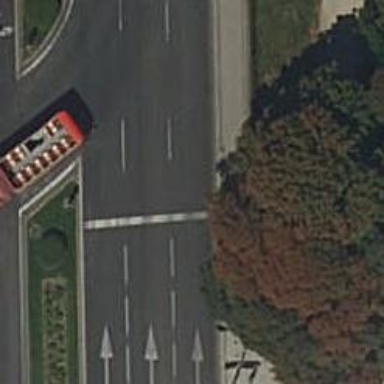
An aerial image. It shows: Road with traffic signals.